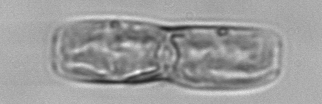
Label: pennate_morphotype1